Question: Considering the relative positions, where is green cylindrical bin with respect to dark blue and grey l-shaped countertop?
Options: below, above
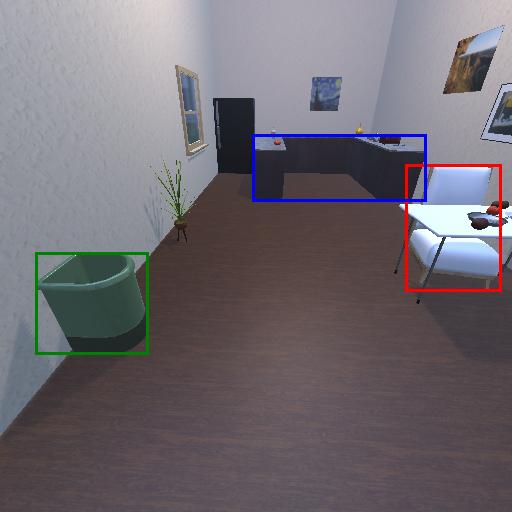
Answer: below